Question: I am currently trying to deploy a cloud service to Windows Azure but I get the following error message:
'"Could not retrieve the list of cloud services.[...]"'
Details can be seen on the picture.

It seems to me that VS couldn't find an existing service role in the subscription but my service is available and running, I just can not deploy a new version there.
A few days ago it worked correctly. Any Idea would be appreciated.
Thank you!
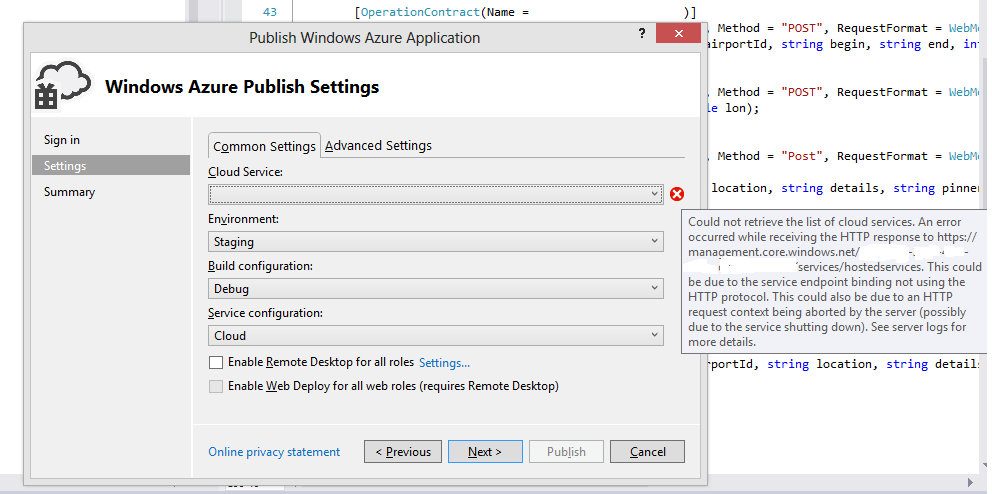
Answer: After hours of Certificate generation, messing with azure toolkit, etc. I figured out that the problem was that somehow my computer tried to resolve the azure DNS to localhost because Fiddler got crazy and the proxy that Fiddler uses, haven't stopped even after restarting my computer.